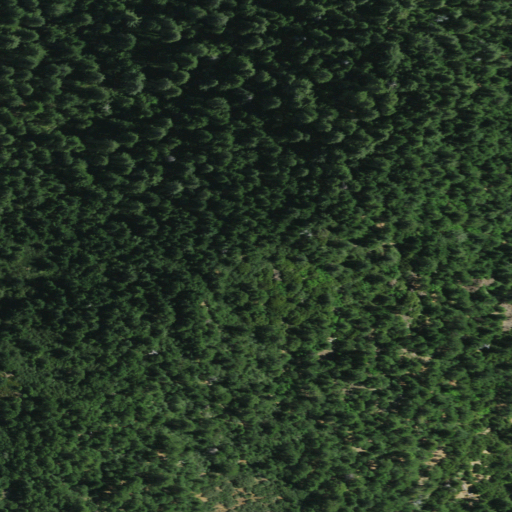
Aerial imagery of mountain in California named Town Mountain containing evergreen forest, shrub, and mixed forest